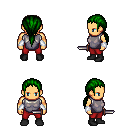
a pixel art fantasy rpg character, male body template, human, tanned skin, steel chest armor, red pants, green ponytail hairstyle, white cloth bracers, black shoes, dagger, four views (front, back, left, right), 2x2 character sprite sheet, small pixel art, hard edges, no anti-aliasing